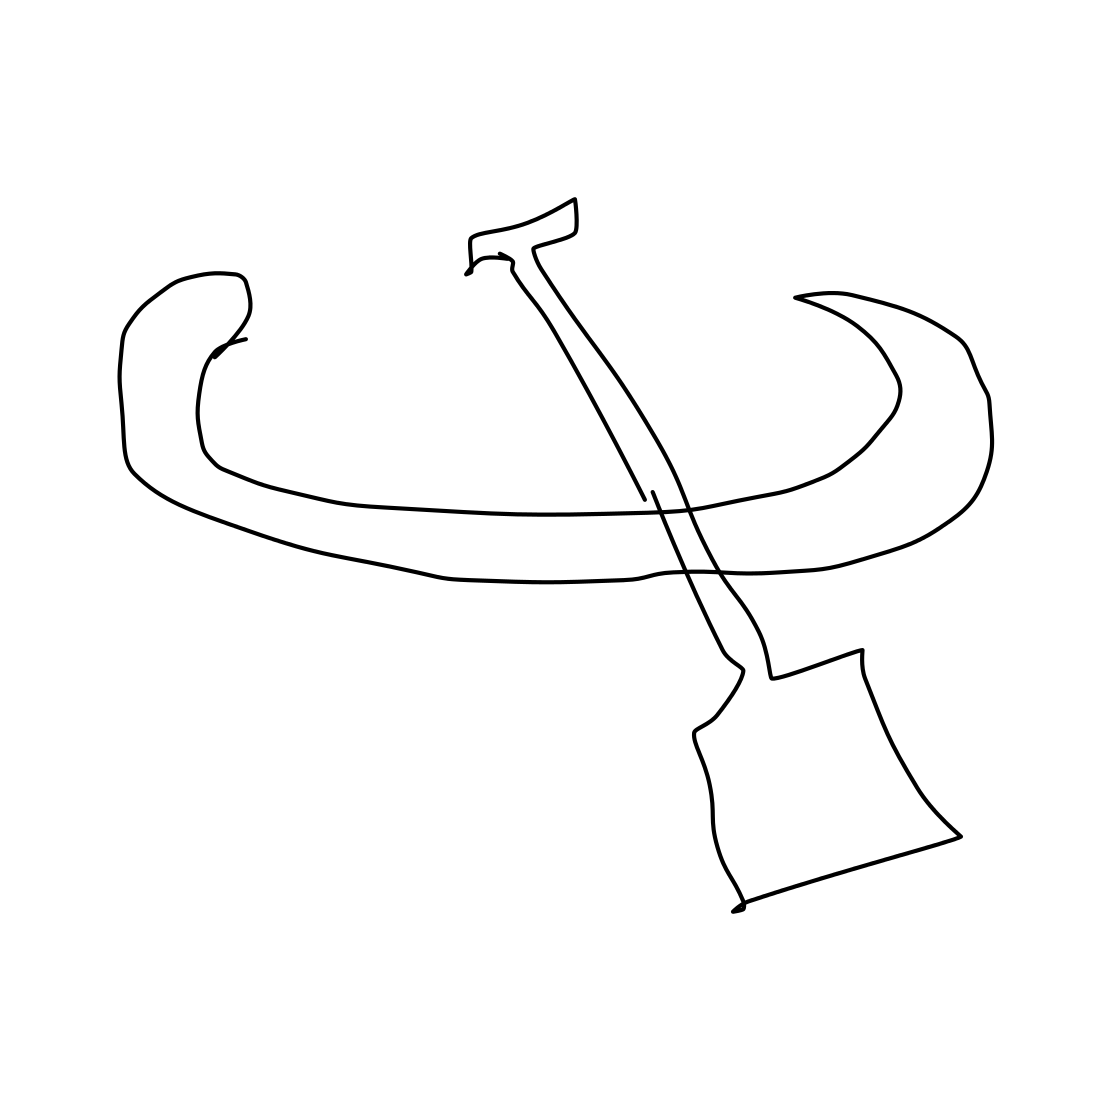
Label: canoe